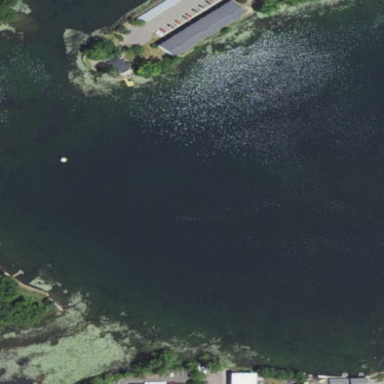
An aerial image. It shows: Serene lake surrounded by nature.